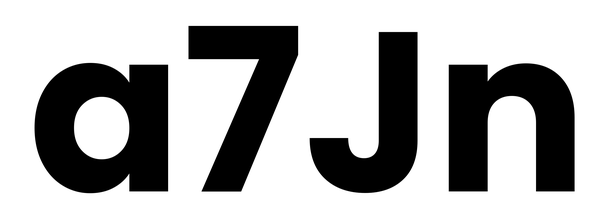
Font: Poppins-Bold